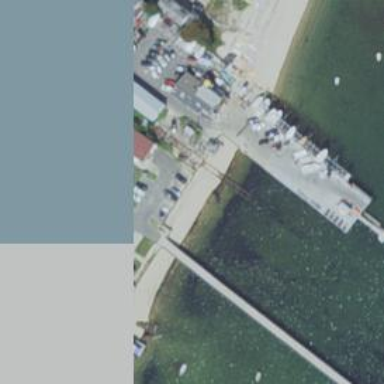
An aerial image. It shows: Slipway on leisure land.